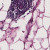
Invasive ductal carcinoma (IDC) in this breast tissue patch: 0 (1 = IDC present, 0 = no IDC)